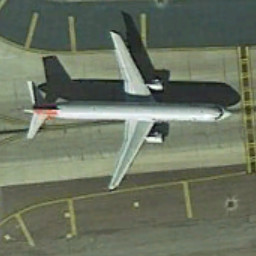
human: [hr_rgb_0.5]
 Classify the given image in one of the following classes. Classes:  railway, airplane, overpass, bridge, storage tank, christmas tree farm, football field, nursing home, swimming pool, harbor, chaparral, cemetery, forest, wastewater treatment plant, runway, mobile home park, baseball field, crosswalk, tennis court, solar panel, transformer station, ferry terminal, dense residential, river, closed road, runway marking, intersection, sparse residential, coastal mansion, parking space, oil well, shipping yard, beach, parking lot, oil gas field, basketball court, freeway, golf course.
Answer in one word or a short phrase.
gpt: airplane